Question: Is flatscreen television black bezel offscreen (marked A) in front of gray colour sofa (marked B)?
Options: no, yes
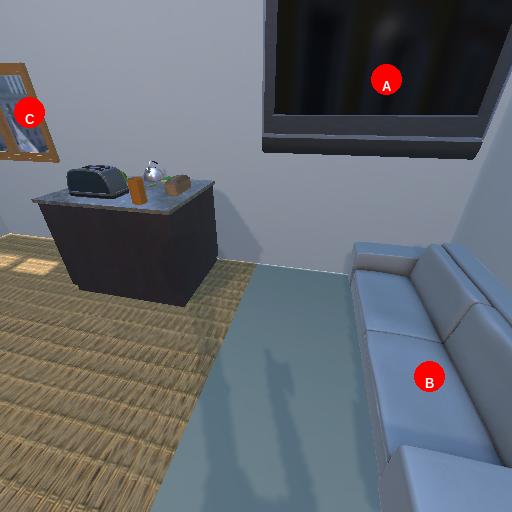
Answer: no